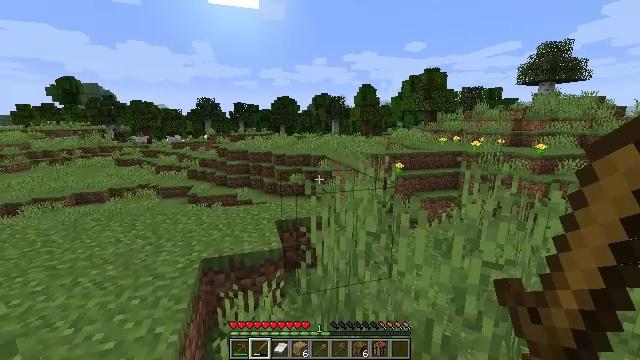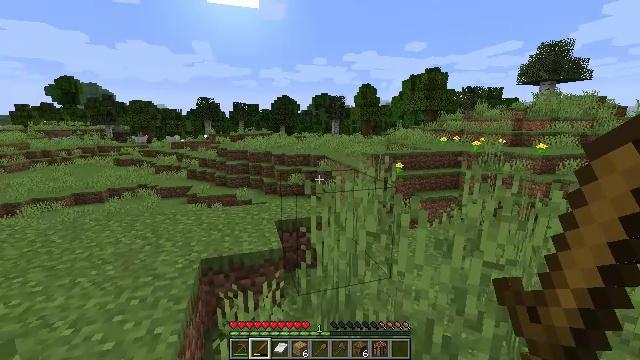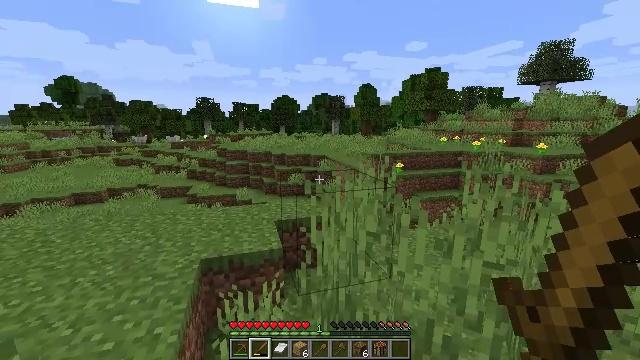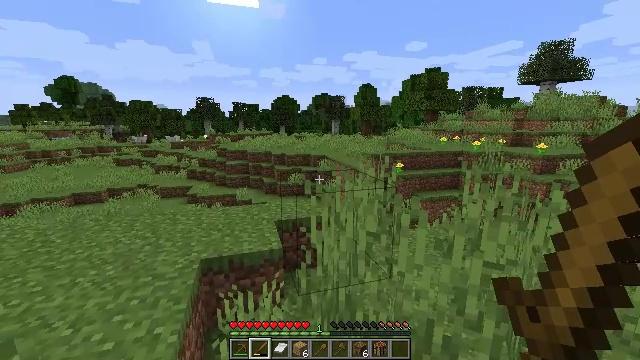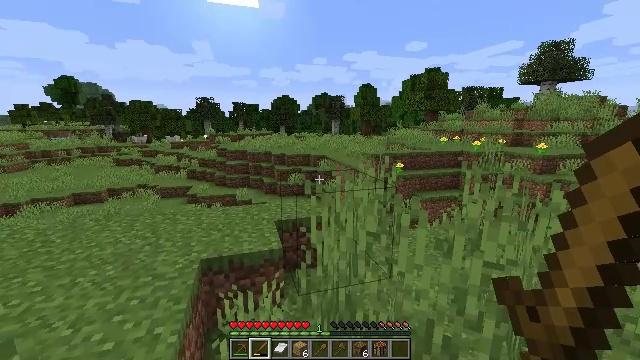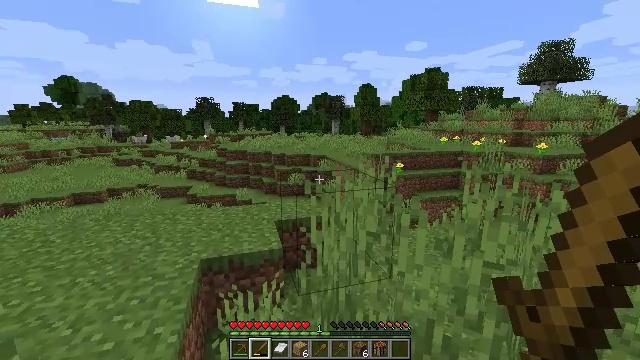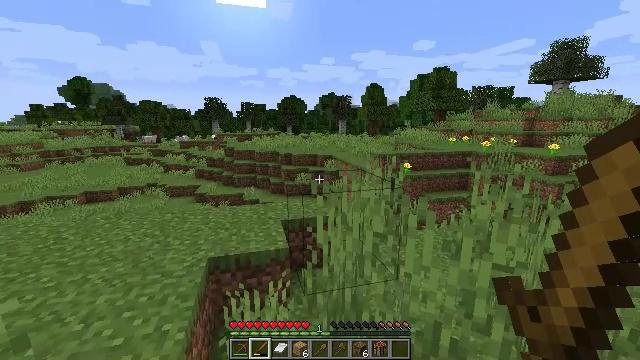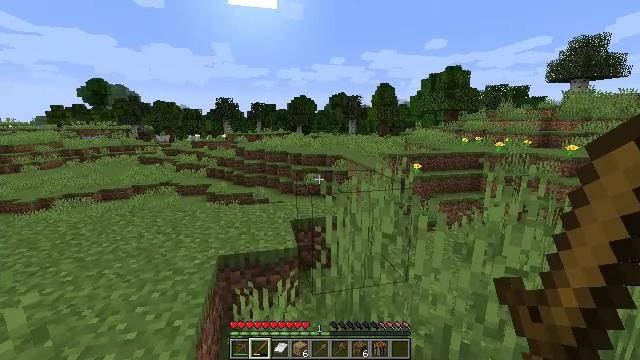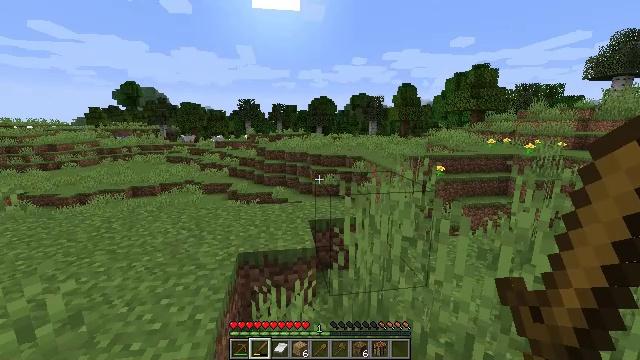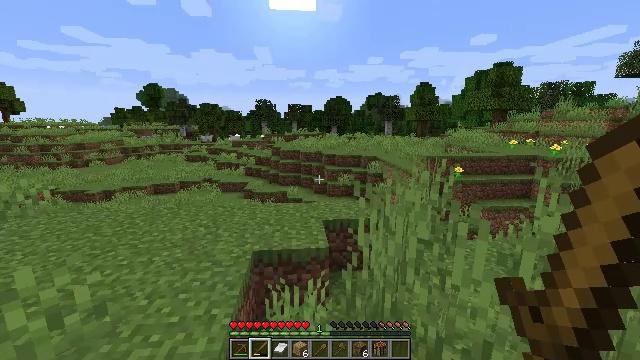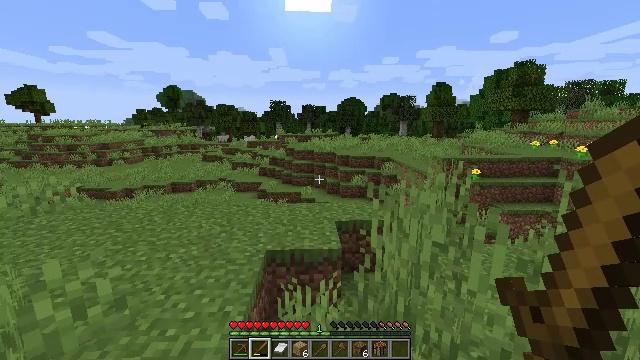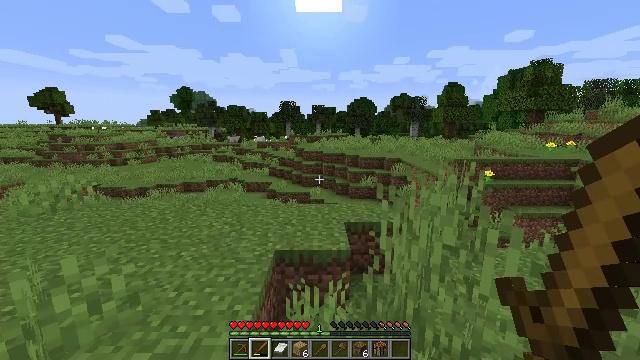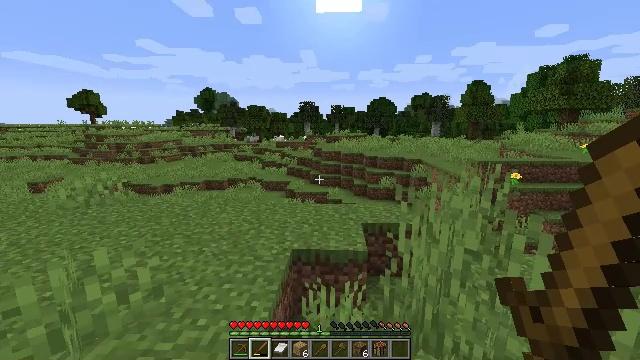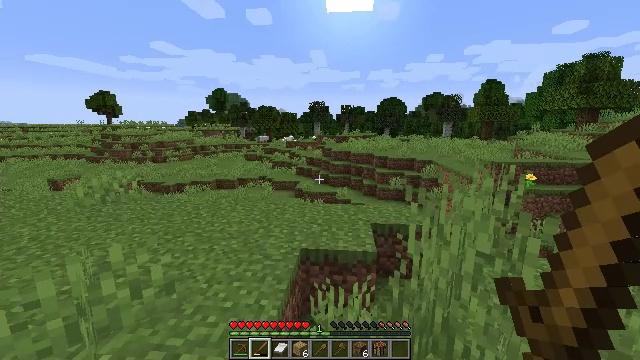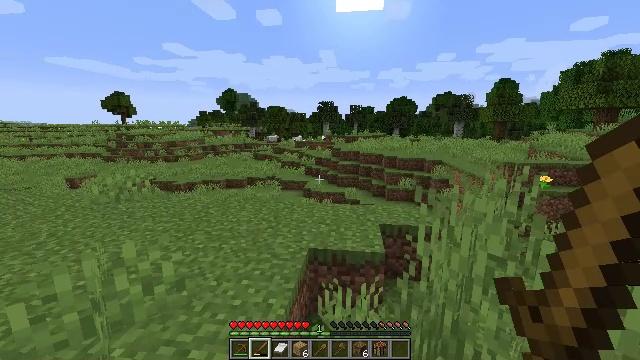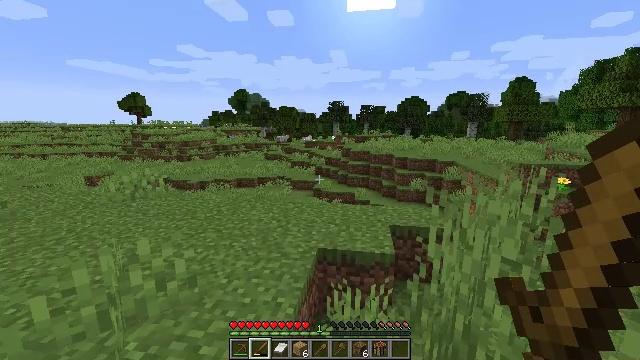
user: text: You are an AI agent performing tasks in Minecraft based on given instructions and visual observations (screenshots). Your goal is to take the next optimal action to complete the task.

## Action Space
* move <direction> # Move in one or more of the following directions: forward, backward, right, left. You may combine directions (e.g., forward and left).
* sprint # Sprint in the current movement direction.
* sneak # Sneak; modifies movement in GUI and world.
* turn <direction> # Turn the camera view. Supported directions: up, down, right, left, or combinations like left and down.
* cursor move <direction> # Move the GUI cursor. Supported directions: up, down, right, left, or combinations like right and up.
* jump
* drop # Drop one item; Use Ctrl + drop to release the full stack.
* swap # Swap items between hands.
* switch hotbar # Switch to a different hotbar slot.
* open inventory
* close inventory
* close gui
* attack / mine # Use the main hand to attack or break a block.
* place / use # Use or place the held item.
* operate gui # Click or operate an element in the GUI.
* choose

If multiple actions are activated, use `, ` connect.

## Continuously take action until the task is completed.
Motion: motion action
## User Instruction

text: Break oak leaves from the trees.
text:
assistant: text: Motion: no_op
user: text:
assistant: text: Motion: no_op
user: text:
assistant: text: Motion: no_op
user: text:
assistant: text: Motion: no_op
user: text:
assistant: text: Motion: no_op
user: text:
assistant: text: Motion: turn left
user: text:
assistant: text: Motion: turn left
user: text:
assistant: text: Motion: turn left
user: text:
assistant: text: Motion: turn left
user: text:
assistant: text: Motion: turn left
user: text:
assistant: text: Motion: turn left
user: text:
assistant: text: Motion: turn left
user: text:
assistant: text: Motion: turn left
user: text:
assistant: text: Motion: turn left
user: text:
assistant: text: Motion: turn left
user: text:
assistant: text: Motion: no_op
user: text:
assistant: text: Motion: no_op
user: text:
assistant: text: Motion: no_op
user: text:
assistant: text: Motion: sprint
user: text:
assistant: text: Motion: sprint
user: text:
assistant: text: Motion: sprint
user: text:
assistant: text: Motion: sprint
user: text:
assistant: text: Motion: sprint
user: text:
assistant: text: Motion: move forward, sprint
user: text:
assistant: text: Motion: move forward, sprint
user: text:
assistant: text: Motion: move forward, sprint
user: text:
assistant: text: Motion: move forward, sprint
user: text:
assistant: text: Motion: move forward, sprint
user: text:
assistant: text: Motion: move forward, sprint
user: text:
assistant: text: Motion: move forward, sprint